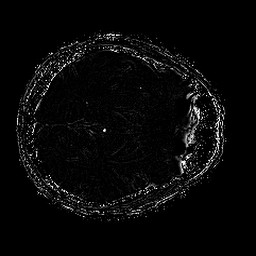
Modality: SWI
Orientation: axial
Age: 43
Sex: male
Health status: ill
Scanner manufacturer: philips
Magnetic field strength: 3 T
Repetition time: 0.031 s